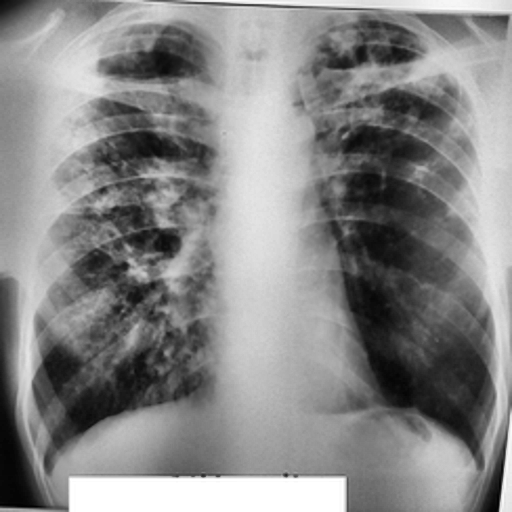
Finding: TUBERCULOSIS